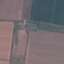
Label: AnnualCrop